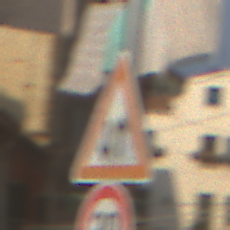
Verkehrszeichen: Gegenverkehr
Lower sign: Geschwindigkeit30
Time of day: MorningAfternoon
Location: Outdoor (Urban)
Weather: Clear
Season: NotSpecified
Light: Natural